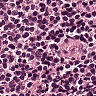
Metastatic tissue present: no